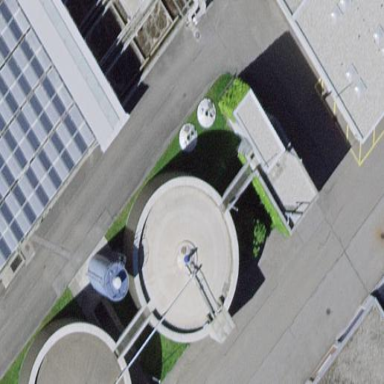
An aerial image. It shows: Bunker silo building.